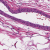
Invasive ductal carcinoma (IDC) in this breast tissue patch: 0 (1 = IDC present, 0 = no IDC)